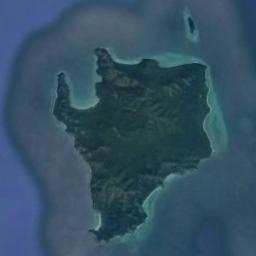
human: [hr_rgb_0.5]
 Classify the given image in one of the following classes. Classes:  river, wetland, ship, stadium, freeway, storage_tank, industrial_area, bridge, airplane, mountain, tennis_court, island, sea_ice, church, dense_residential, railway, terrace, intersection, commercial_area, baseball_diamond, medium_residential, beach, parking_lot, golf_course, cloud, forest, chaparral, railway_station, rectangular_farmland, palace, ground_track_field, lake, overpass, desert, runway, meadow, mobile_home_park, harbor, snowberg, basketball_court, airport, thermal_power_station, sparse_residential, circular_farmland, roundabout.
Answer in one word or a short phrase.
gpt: island